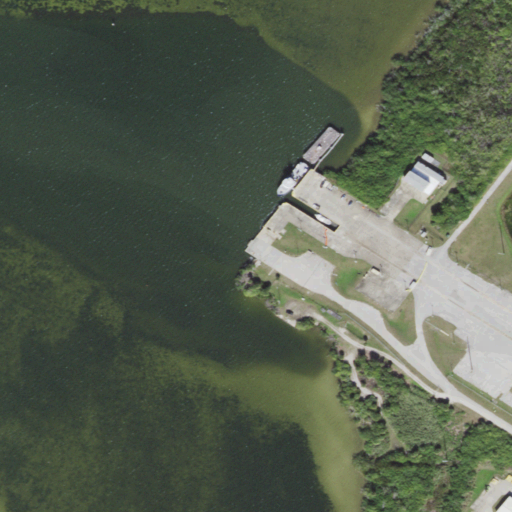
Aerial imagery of cape in Florida named Peterson Point containing open water, woody wetlands, medium intensity development, herbaceous wetlands, high intensity development, low intensity development, and open development